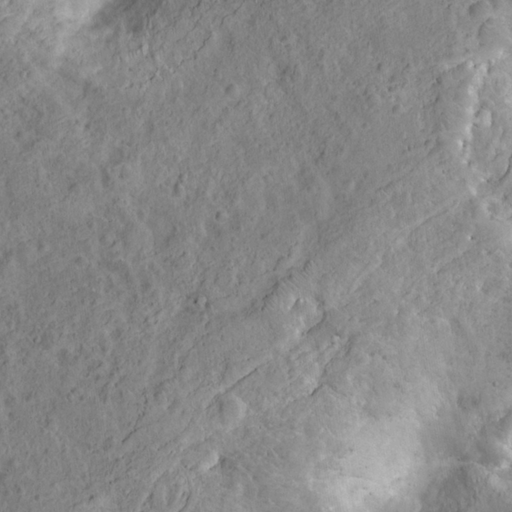
Objects detected: cone, cone